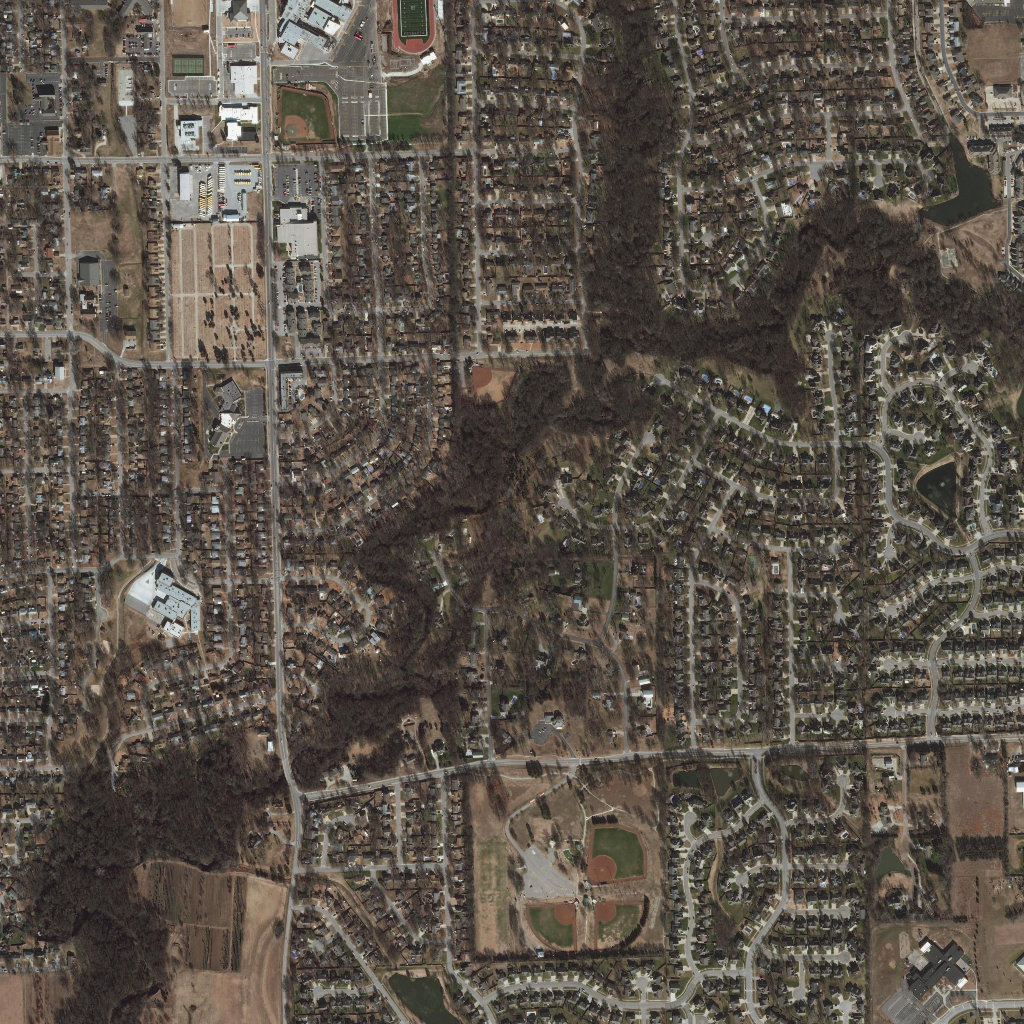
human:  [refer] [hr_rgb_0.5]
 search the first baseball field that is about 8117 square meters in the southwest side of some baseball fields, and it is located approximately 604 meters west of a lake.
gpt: <box>[[51, 88, 56, 93, 0]]</box>